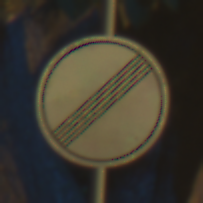
Verkehrszeichen: EndeSaemtlicherBegrenzungen
Umgebung: Outdoor, Urban
Tageszeit: Night
Wetter: PartlyCloudy
Licht: Artificial
Jahreszeit: NotSpecified
Kontrast: HighContrast